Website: ulta-beauty
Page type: address-validator
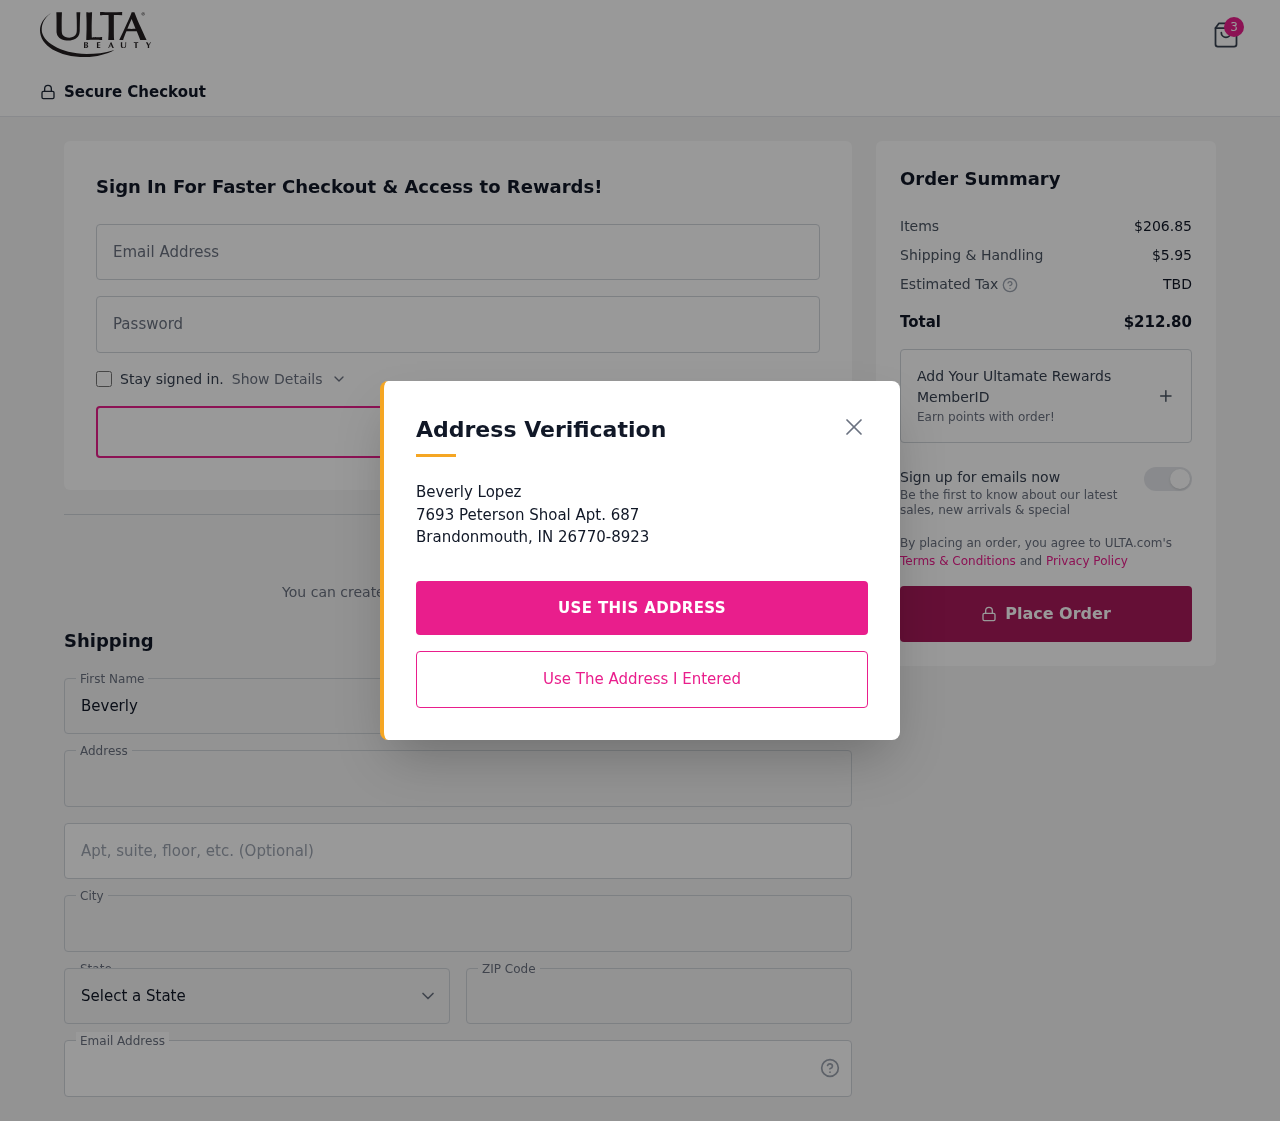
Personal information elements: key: PII_CITY
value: Brandonmouth
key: PII_EMAIL
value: blopez@hotmail.com
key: PII_FIRSTNAME
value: Beverly
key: PII_LASTNAME
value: Lopez
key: PII_POSTCODE
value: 26770
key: PII_STATE_ABBR
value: IN
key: PII_STREET
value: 7693 Peterson Shoal Apt. 687
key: PII_STREET2
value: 7693 Peterson Shoal Apt. 687
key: PII_STREET2
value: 813 Ashley Mission Suite 226
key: PII_FULLNAME2
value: Beverly Lopez
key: PII_CITY2
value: Brandonmouth
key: PII_STATE_ABBR2
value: IN
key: PII_POSTCODE_FULL
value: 26770
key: PII_POSTCODE_EXT
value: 8923
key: PII_POSTCODE_NUMERIC
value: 26770
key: PII_POSTCODE_EXT_NUMERIC
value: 8923
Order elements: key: ORDER_NUM_ITEMS
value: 3
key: ORDER_SUBTOTAL
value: $206.85
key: ORDER_SHIPPING_COST
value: $5.95
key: ORDER_TOTAL
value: $212.80